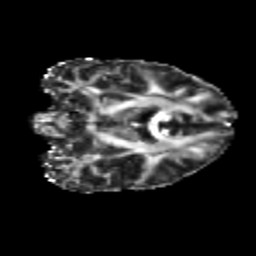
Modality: FA
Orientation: coronal
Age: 19
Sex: female
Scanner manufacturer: siemens
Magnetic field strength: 3 T
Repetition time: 3.5 s
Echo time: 0.104 s